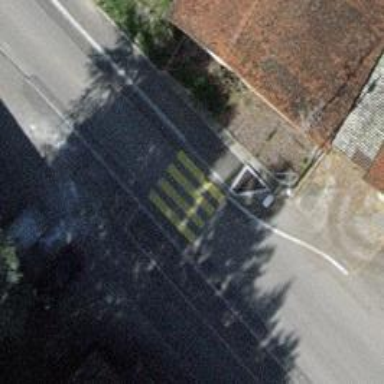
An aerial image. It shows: Marked crossing with zebra markings on the road.